高二 · 解析几何
若 $x, y$ 满足 $\left\{\begin{array}{l}x-y+3 \geq 0, \\ x+y+1 \geq 0, \\ x \leq k,\end{array}\right.$
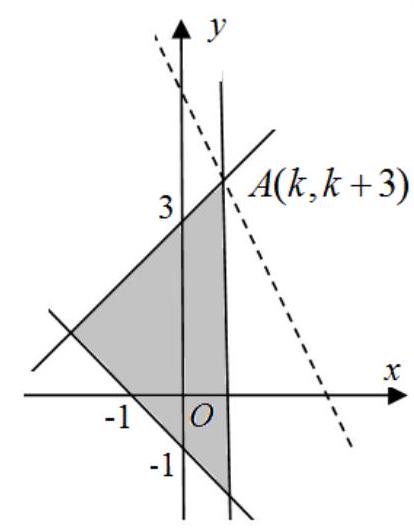
A. -7
B. -1
C. 1
D. 7
答案: C
解析: 画出满足条件的平面区域, 如图所示, 由 $\left\{\begin{array}{l}x=k, \\ x-y+3=0,\end{array}\right.$ 解得 $\left\{\begin{array}{l}x=k, \\ y=k+3,\end{array}\right.$ 则 $A(k, k+3)$,由 $z=2 x+y$, 得 $y=-2 x+z$, 显然直线 $y=-2 x+z$ 过 $A(k, k+3)$ 时, $z$ 最大, 故 $2 k+k+3=6$,解得 $k=1$, 故选 C.